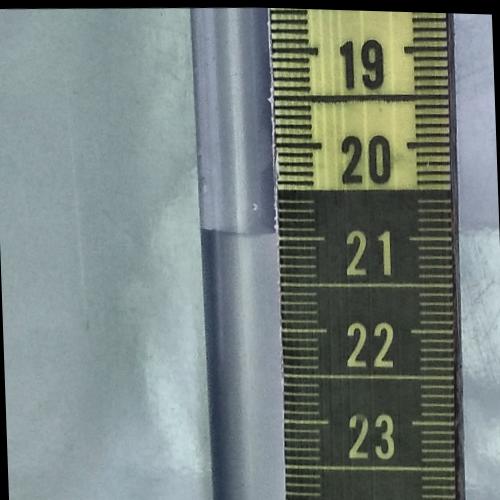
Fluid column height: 21.0 cm